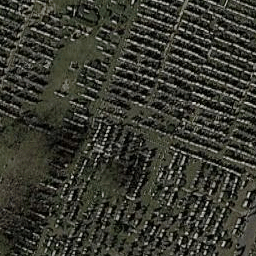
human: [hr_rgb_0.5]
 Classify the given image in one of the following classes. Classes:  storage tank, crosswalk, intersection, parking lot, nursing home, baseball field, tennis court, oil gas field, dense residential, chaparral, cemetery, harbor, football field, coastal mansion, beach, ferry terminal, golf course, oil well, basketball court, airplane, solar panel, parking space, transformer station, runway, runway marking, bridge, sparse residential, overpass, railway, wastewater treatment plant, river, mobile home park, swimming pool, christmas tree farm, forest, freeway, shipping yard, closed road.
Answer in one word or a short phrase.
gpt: cemetery